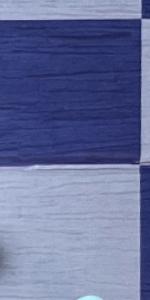
Label: Empty